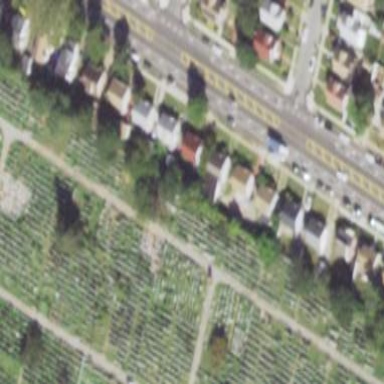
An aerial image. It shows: Sector within cemetery.